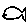
Label: fish